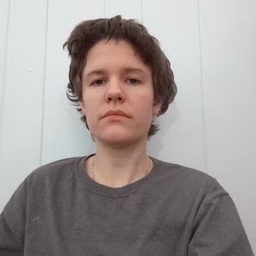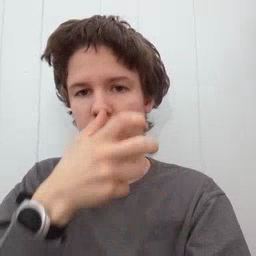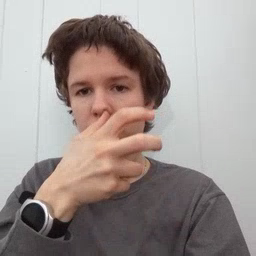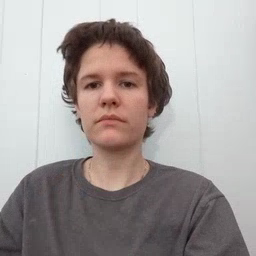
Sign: bug